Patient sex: M
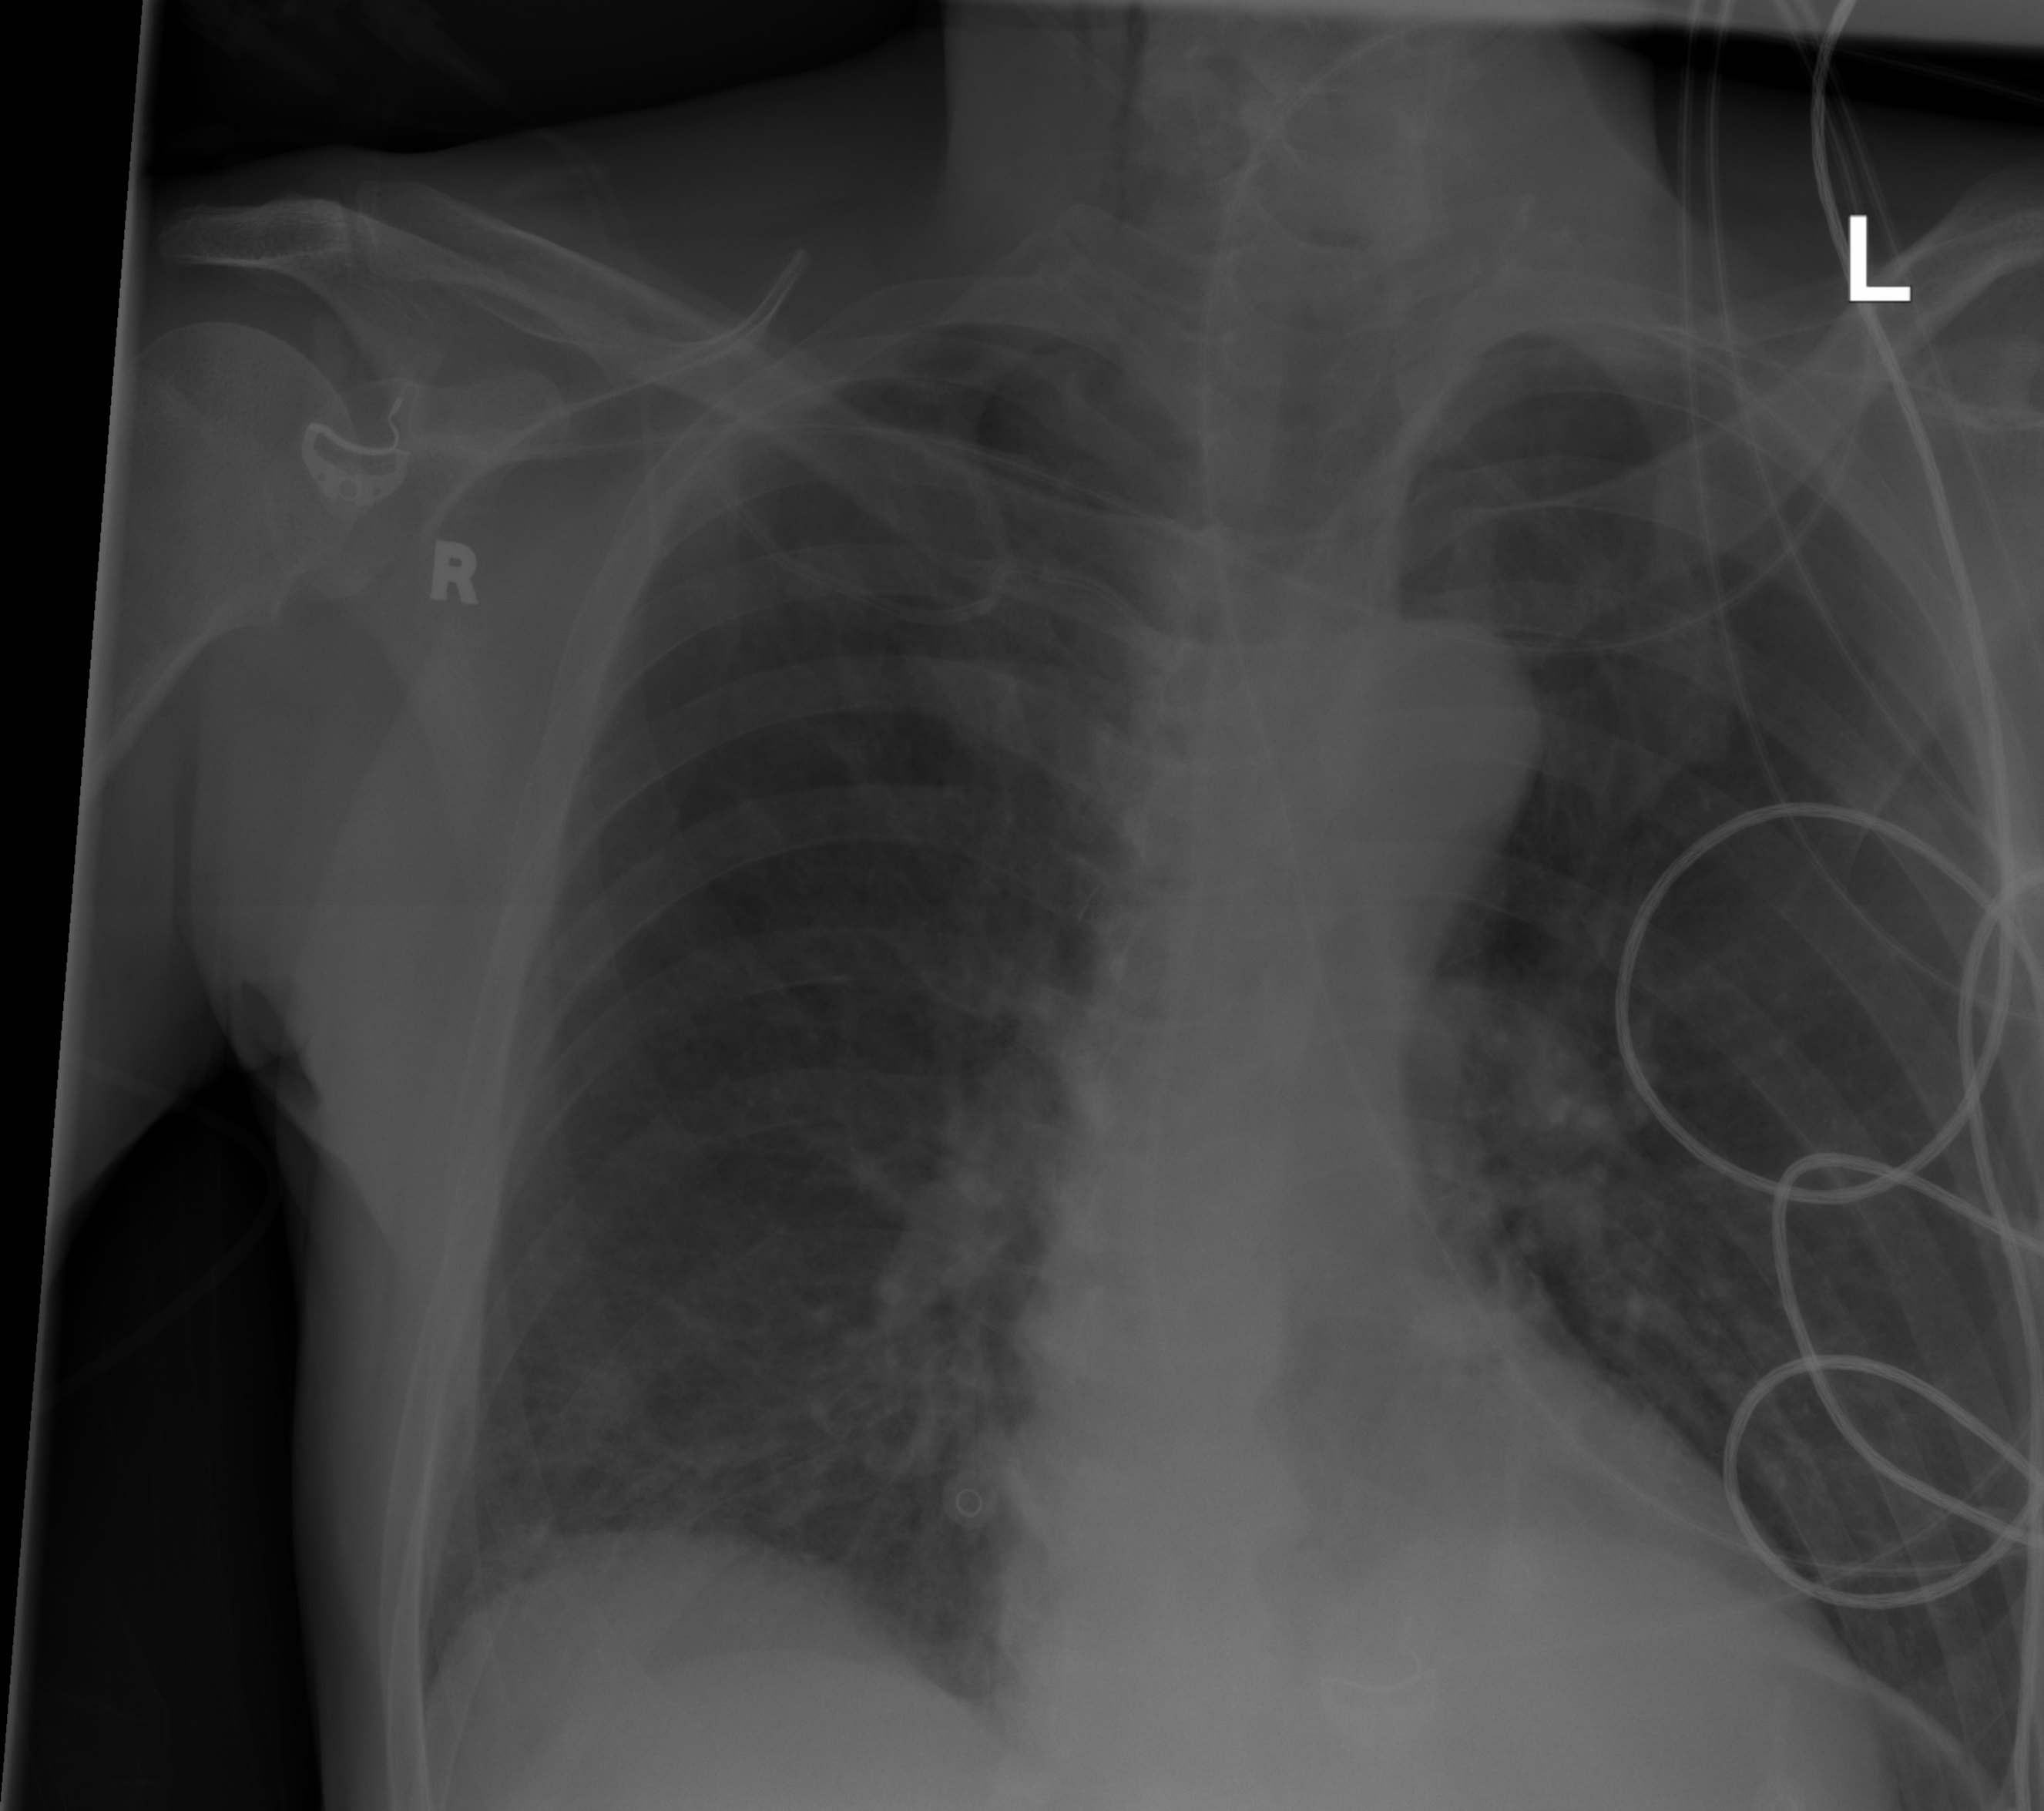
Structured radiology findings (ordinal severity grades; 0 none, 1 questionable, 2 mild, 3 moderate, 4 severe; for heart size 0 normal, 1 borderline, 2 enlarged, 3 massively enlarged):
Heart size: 0
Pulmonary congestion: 0
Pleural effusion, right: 0
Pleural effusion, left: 0
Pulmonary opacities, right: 1
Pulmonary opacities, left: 0
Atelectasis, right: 0
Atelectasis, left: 0